Question: I want to separate the output (the printing) of the program for each 10 inputs. The code is to find the prime numbers from 1 to n and the median of them.
I just want to separate the print for each 10 counts of n like:
'''
primes from 1 to 10:
from 10 to 20:
from 20 to 30:
'''
Can you help me doing it please?
'''
#include <stdio.h>
int main()
{
int n, x, y, p, sum, sumx;
float arm;
sum = 0, sumx = 0;
printf("
Enter the maximum value of n =");
scanf("%d", &n);
printf("
All prime numbers from 1 to %d are: ", n);
for (x = 2; x <= n; x++)
{
p = 1;
for (y = 2; y <= x / 2; y++)
{
if (x % y == 0)
{
p = 0;
break;
}
}
if (p == 1)
{
sum += x;
}
if (p == 1 && x != 1)
{
printf("%d ", x);
sumx++;
arm = (sum * 1.0) / sumx;
}
}
printf("
The sum of all Prime numbers from 1 to %d =%d", n, sum);
printf("
Total prime numbers is %d", sumx);
printf("
The median of all Prime numbers from 1 to %d is %.2f", n, arm);
return 0;
}
'''

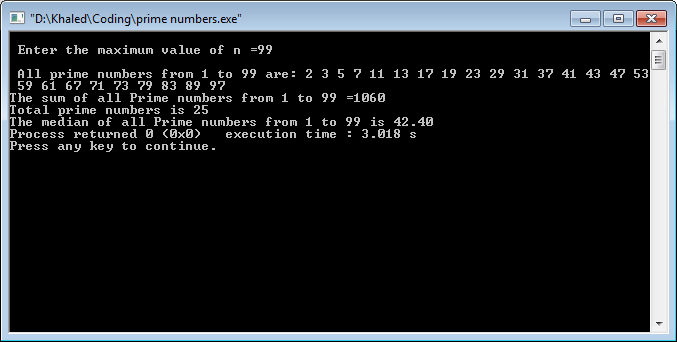
Answer: You could print out "From _ to _:" whenever you reach a value of x divisible by 10:
'''
#include <stdio.h>
int main()
{
int n, x, y, p, sum, sumx;
float arm;
sum = 0, sumx = 0;
printf("
Enter the maximum value of n =");
scanf("%d", &n);
printf("
All prime numbers from 1 to %d are: ", n);
int upper = n < 10? n : 10;
printf("
From 1 to %d: ", upper);
for (x = 2; x <= n; x++)
{
p = 1;
for (y = 2; y <= x / 2; y++)
{
if (x % y == 0)
{
p = 0;
break;
}
}
if (p == 1)
{
sum += x;
}
if (p == 1 && x != 1)
{
printf("%d ", x);
sumx++;
arm = (sum * 1.0) / sumx;
}
if (x % 10 == 0 && x != n) {
int upper = (x + 10) > n? n : (x + 10);
printf("
From %d to %d: ", x + 1, upper);
}
}
printf("
The sum of all Prime numbers from 1 to %d =%d", n, sum);
printf("
Total prime numbers is %d", sumx);
printf("
The median of all Prime numbers from 1 to %d is %.2f", n, arm);
return 0;
}
'''
This would result in an output like this:
> Enter the maximum value of n =29All prime numbers from 1 to 29 are: From 1 to 10: 2 3 5 7 From 11 to 20: 11 13 17 19 From 21 to 29: 23 29 The sum of all Prime numbers from 1 to 29 =129Total prime numbers is 10The median of all Prime numbers from 1 to 29 is 12.90